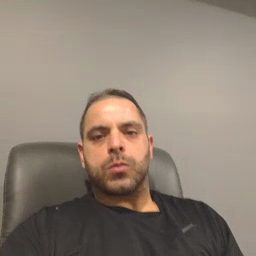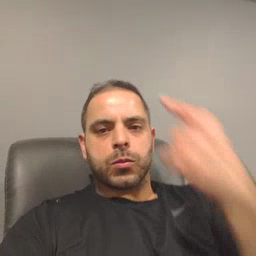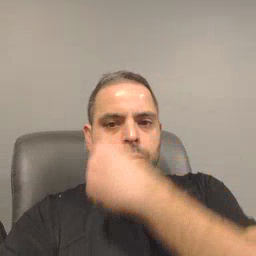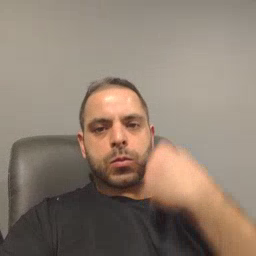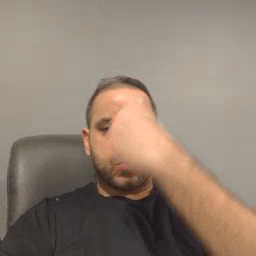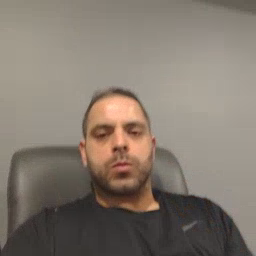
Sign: face